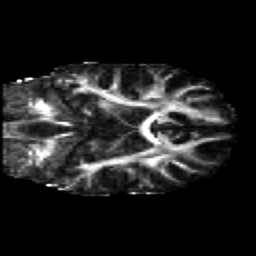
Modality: FA
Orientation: coronal
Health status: healthy
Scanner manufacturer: siemens
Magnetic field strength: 3 T
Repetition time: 12 s
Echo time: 0.092 s